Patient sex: F
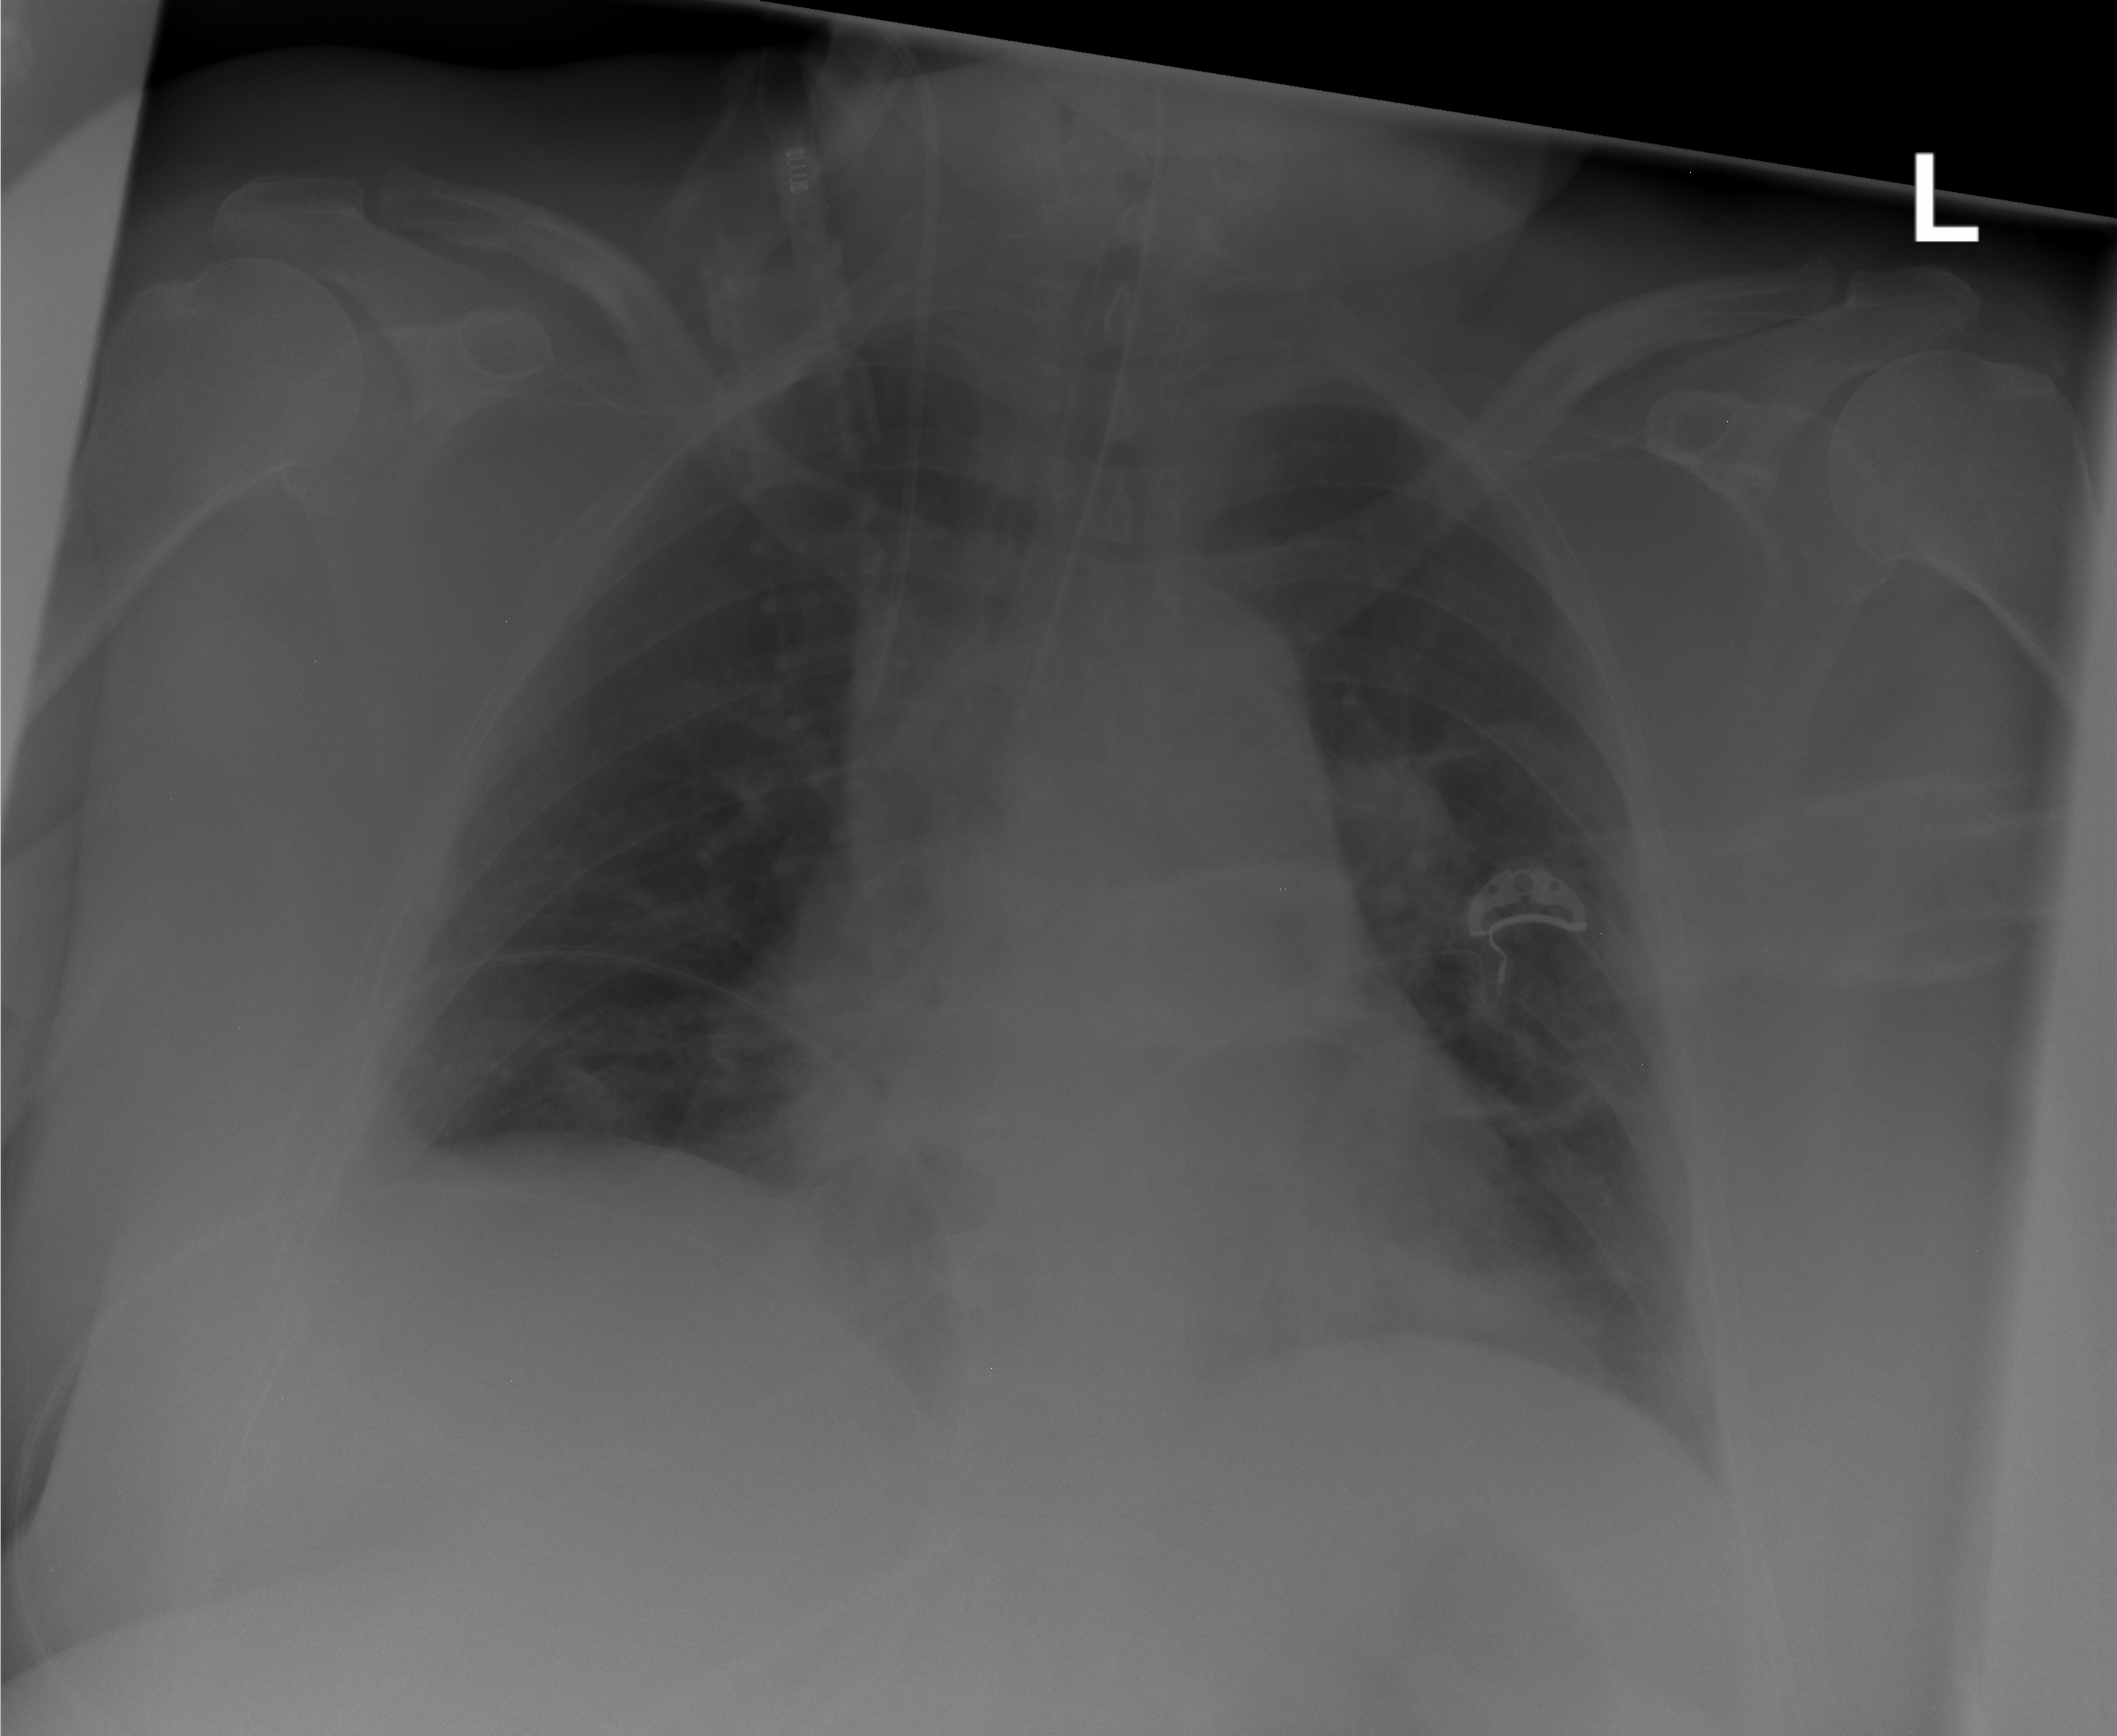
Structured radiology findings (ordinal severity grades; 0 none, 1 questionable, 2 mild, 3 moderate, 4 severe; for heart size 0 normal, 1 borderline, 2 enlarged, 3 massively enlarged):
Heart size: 2
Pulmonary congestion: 0
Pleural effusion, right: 2
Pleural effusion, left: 0
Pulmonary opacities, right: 0
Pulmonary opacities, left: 0
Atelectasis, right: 0
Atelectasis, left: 2